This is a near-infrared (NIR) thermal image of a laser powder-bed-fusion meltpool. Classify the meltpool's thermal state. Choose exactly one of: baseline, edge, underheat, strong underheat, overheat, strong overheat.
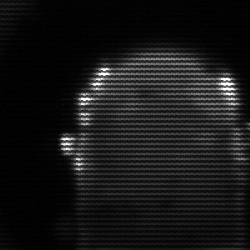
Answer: baseline